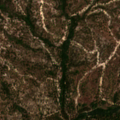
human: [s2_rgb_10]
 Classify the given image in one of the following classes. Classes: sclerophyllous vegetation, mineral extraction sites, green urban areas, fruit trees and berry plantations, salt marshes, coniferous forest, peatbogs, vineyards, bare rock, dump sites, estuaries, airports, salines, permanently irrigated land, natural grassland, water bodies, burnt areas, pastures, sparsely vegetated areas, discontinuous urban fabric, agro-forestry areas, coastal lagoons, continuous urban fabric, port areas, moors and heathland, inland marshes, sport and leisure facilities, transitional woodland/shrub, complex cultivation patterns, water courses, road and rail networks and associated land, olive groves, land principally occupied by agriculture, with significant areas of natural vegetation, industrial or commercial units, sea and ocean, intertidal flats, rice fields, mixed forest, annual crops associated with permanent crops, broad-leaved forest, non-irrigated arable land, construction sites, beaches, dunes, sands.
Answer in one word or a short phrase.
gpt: broad-leaved forest, mixed forest